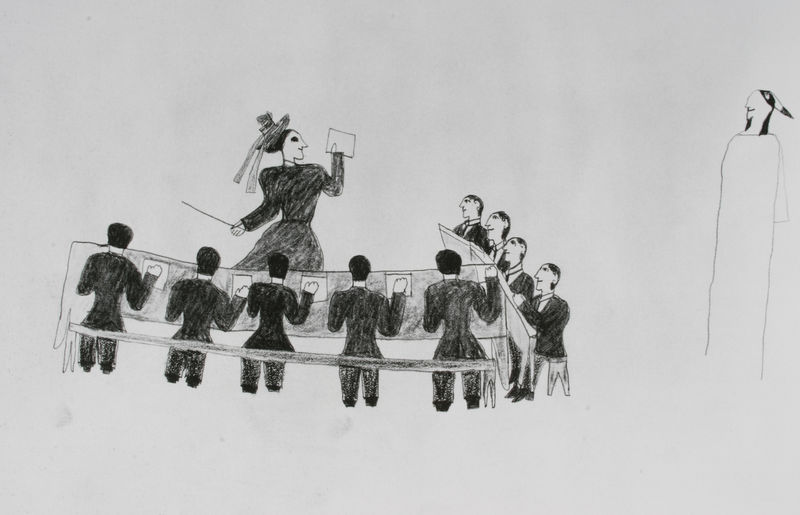
Titel: Classroom at Fort Marion
Künstler: Kiowa Wo-Haw
Standort: St. Louis (Missouri)
Institution: Missouri Historical Society
Schlagwörter: blätter, feder, hand, kopf, weiß, menschen, mädchen, sitzen, frau, grau, hut, kleid, kreide, männer, nase, profil, raum, rücken, schwarz, skizze, tisch, tische, zeichnung, dame, gürtel, schleife, versammlung, anzug, anzüge, bart, gericht, hemd, halten, sockel, hände, möbel, portrait, natur, haare, sitzend, stehend, blatt, musik, lippen, kinder, stock, beine, taille, seitlich, papier, ecke, lehrer, lehrerin, noten, schule, stab, unterricht, buben, jungen, knaben, grafik, graphik, linien, naiv, bank, hocker, krawatte, hutbänder, trennung, büste, lesen, balken, ring, striche, knabe, buch, zettel, kohle, jungs, denkmal, schraffur, noir, uniformen, chapeau, strafe, zirkus, bleistift, entwurf, malen, bänke, bleistiftzeichnung, pult, heft, china, seiten, singen, schreiben, chor, abendmahl, schüler, lernen, zeigestock, zuschauen, bänder, kopfschmuck, akademie, bube, neun, klasse, erwachsene, männr, zuhören, buntstift, enfant, graphit, dessin, stele, touristen, kinderzeichnung, indianer, ureinwohner, america, hutschleife, restweiss, vortrag, kindlich, plume, kritzelei, lehren, konferenz, getrennt, rechnen, abzeichnen, rechte hand, geschlechter, hutz, pulte, schulbank, classe, unterrichten, taktstock, mänmner, zeichenschule, indien, prüfung, missionare, native, eingebohrener, camps, dirigentin, idinaner, junegn, kider, kinderzeichung, nativ art, schreibtische, schreipulte, schuluniformen, cours, leçon, banc, étudiant, n, indianerschule, école, rohrstock, élèves, maitresse, mine de plomb, élève, frau lehren, écrire, hutisch, prof, enseignante